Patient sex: F
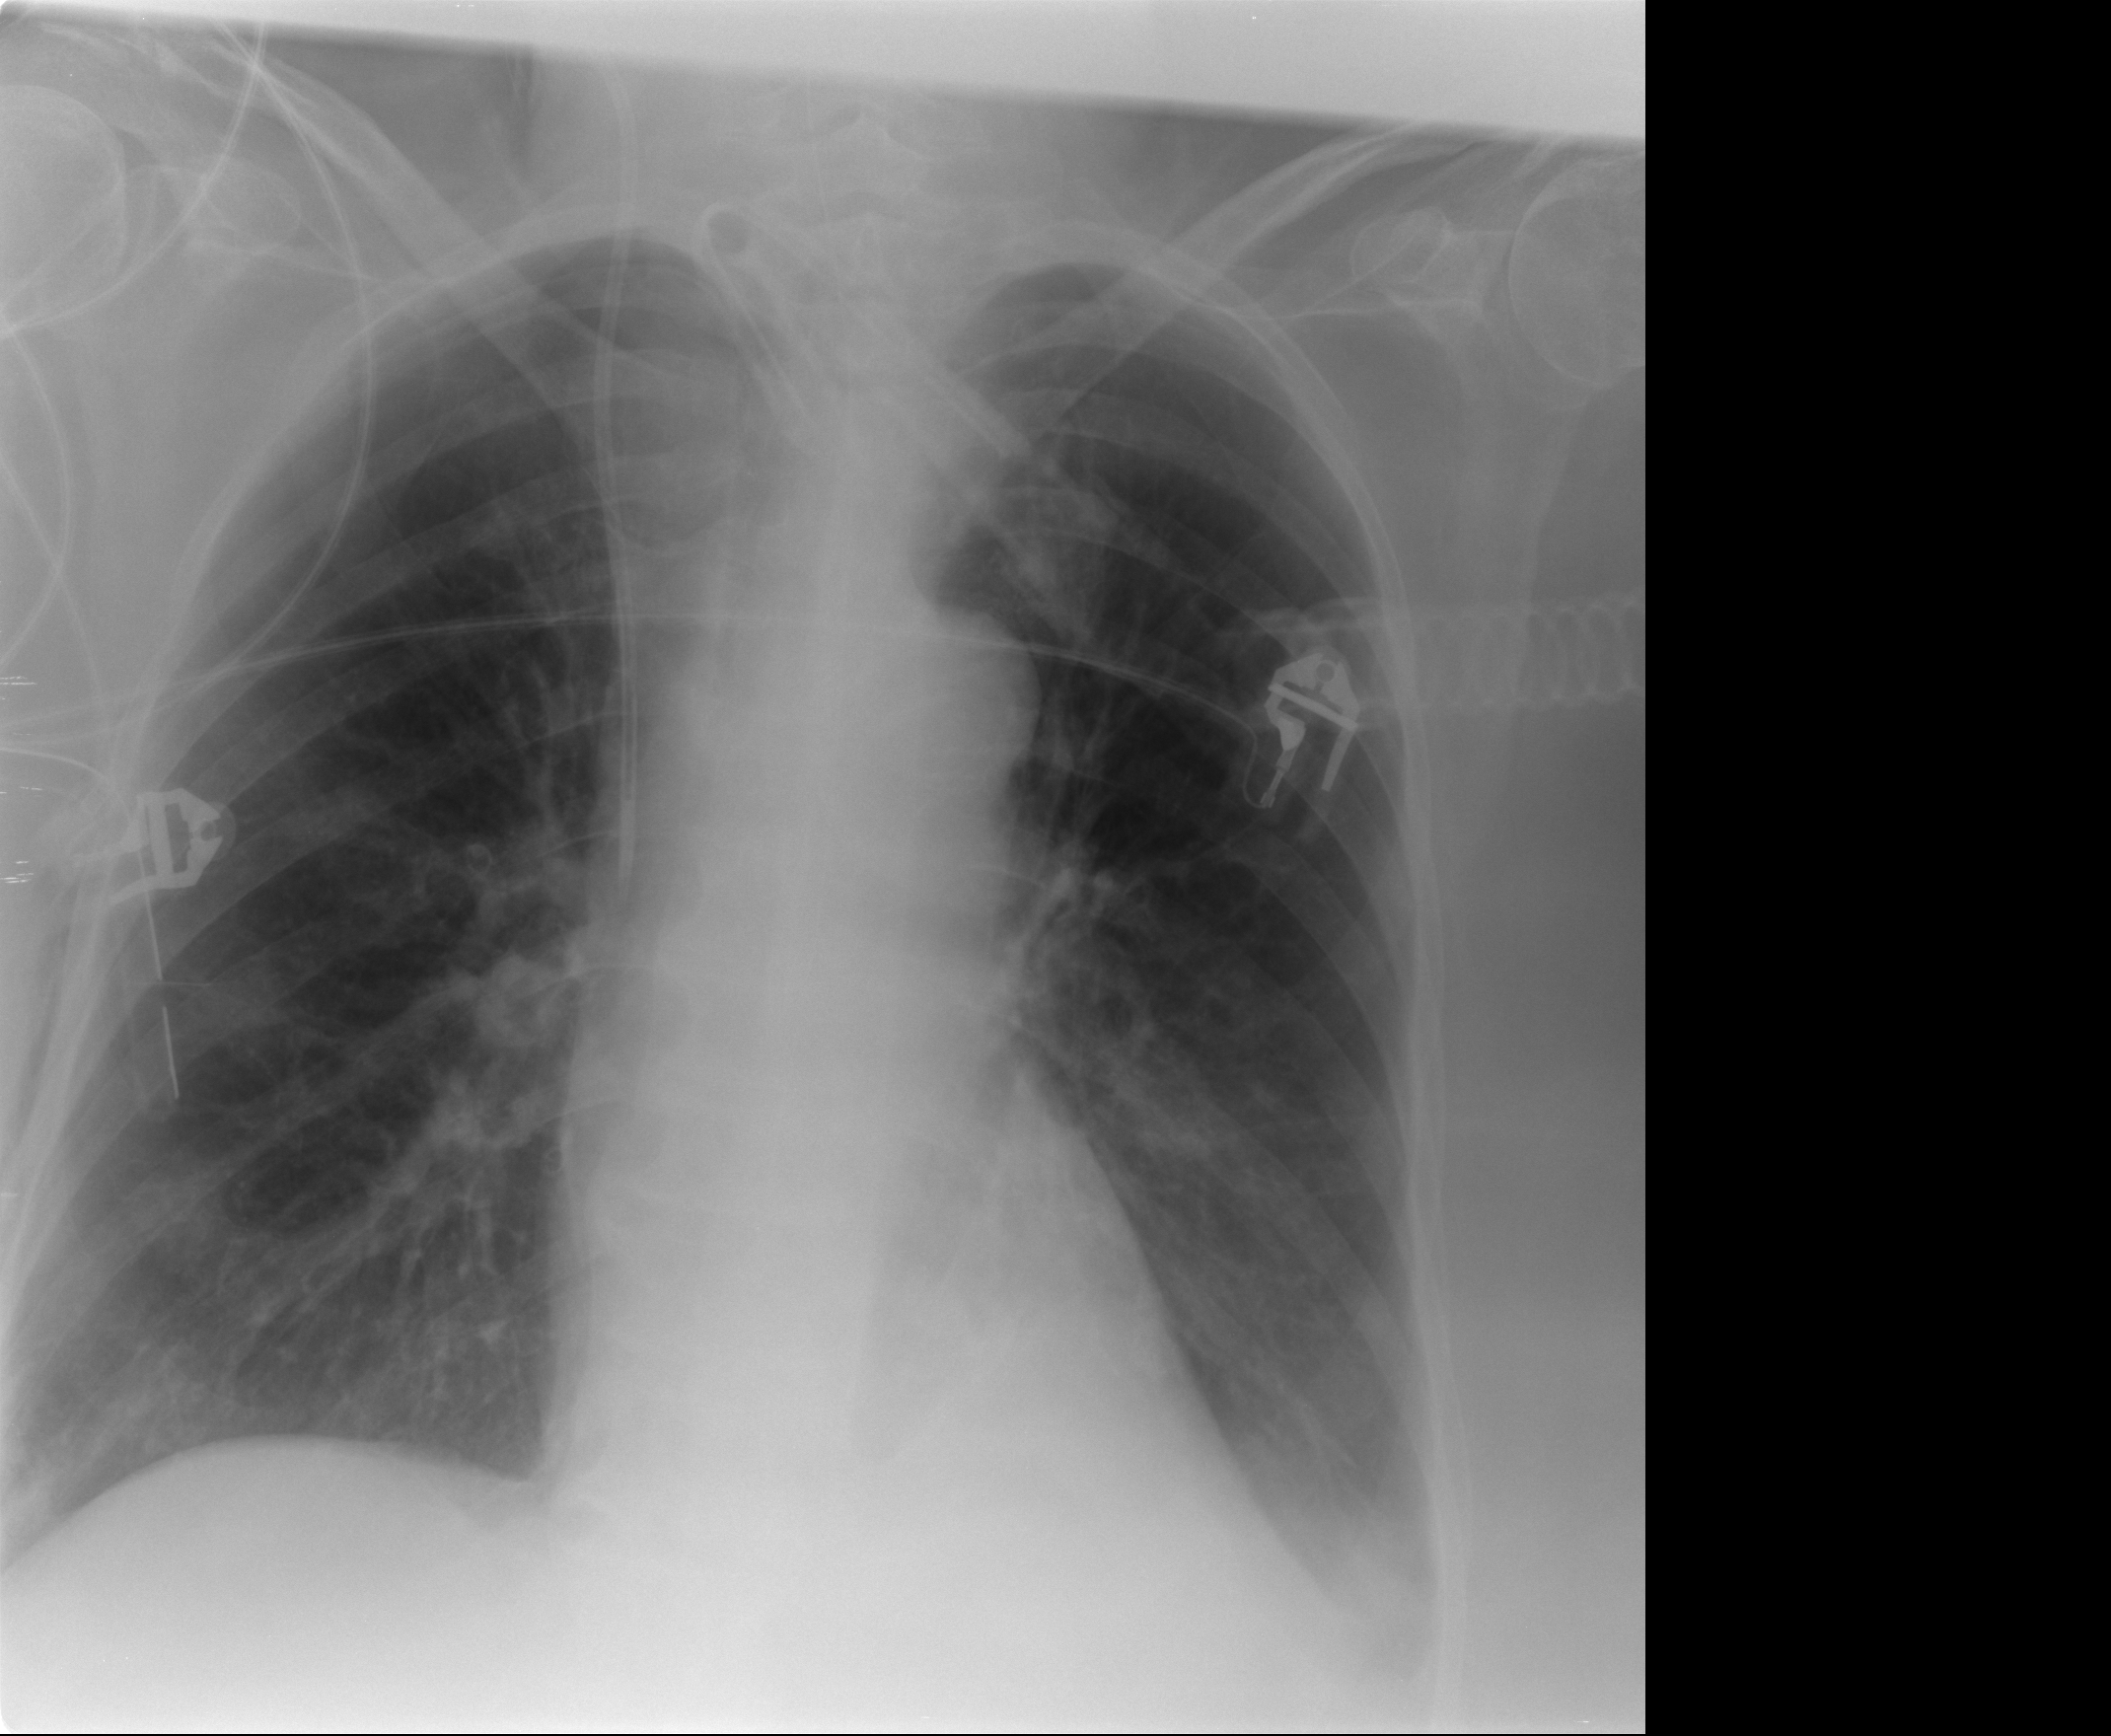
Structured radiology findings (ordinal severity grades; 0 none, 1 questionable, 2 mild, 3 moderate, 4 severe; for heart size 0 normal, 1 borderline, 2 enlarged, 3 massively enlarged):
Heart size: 0
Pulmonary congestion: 0
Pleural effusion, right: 0
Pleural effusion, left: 2
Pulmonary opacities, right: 0
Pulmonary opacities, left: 0
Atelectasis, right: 0
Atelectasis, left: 0